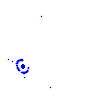
Particle: electron